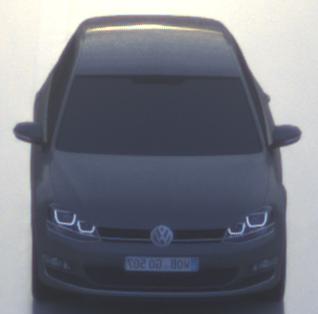
Make: VW
Model: Golf 1.2 TSI BMT
Detailed model: Golf (VII)
Model produced from: 2012/11
Model produced until: 2014/05
Doors: 3
Color: gray
Road condition: wet road
Daytime: sunrise or sunset
Contrast: low contrast